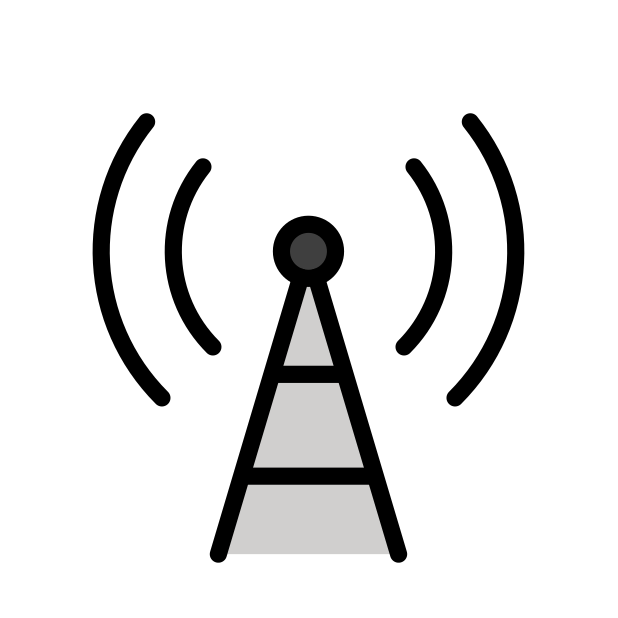
transmission